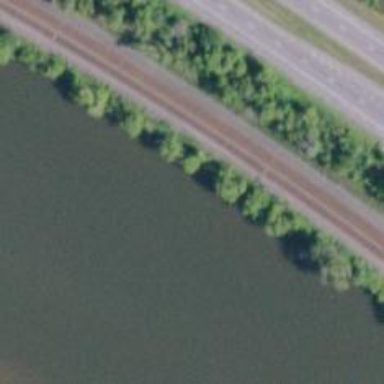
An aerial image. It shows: Culvert tunnel.